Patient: sex F, age 70
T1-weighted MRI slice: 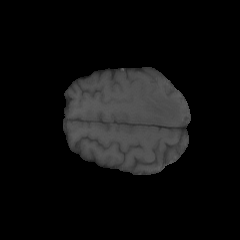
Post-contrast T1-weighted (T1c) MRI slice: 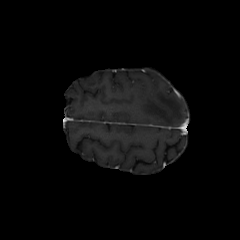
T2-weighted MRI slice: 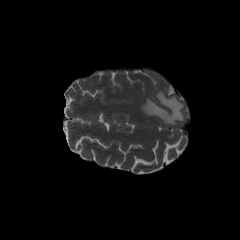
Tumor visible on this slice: yes
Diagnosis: Glioblastoma, IDH-wildtype
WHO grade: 4